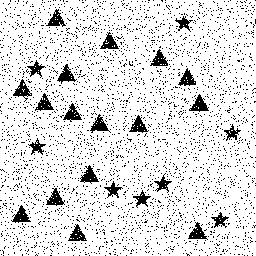
Squares: 0
Triangles: 16
Stars: 8
Total shapes: 24